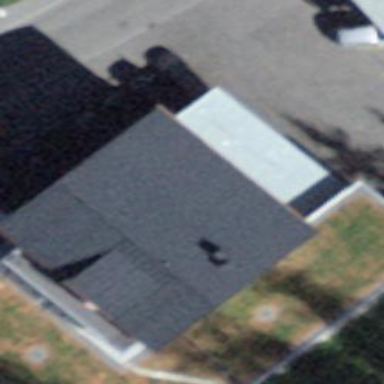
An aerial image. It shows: Building with tile roof.